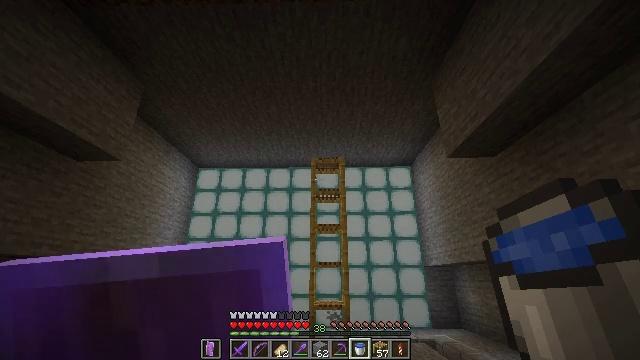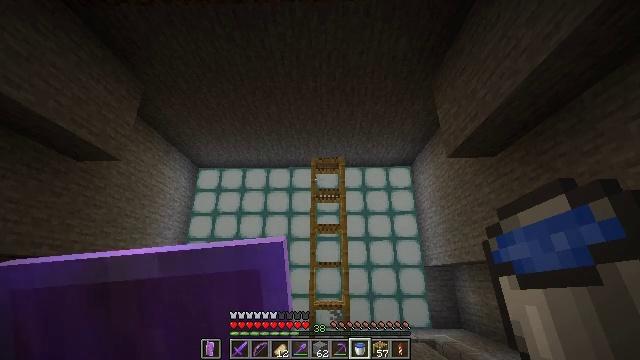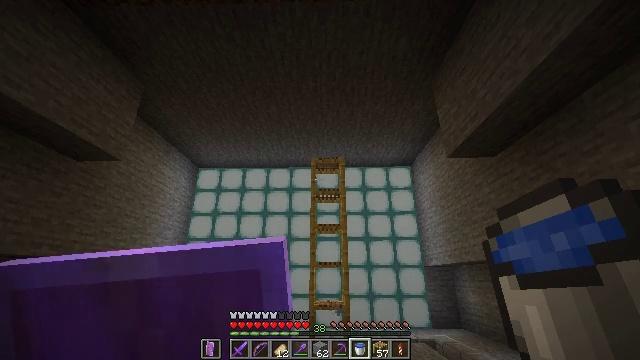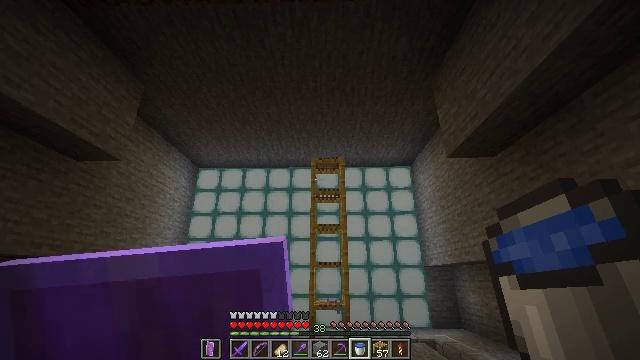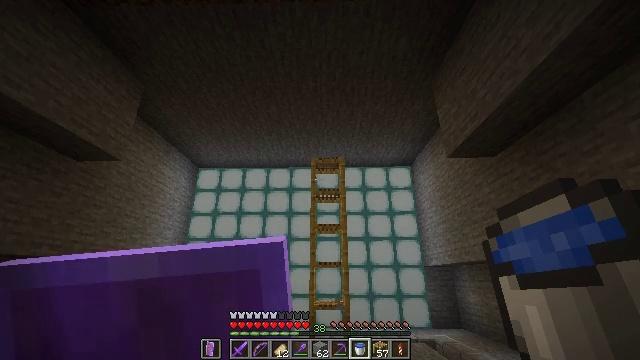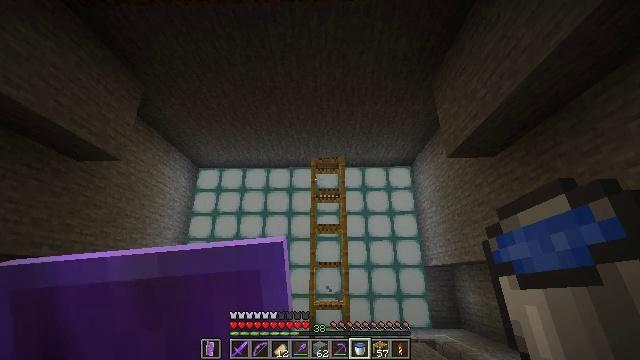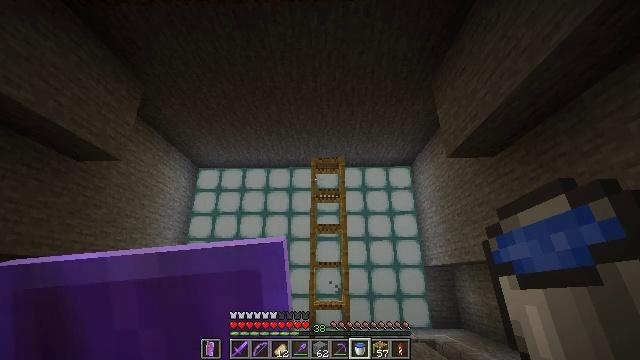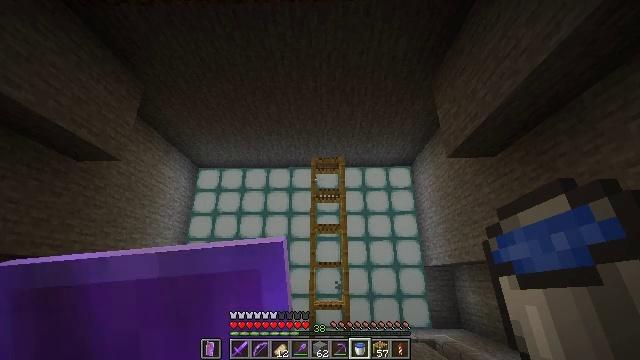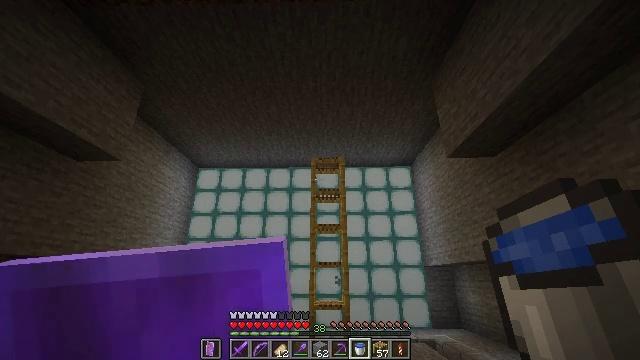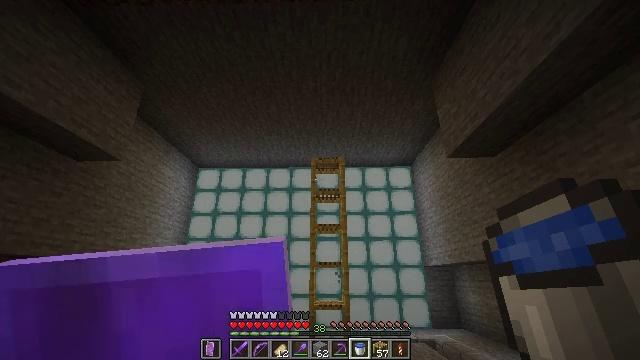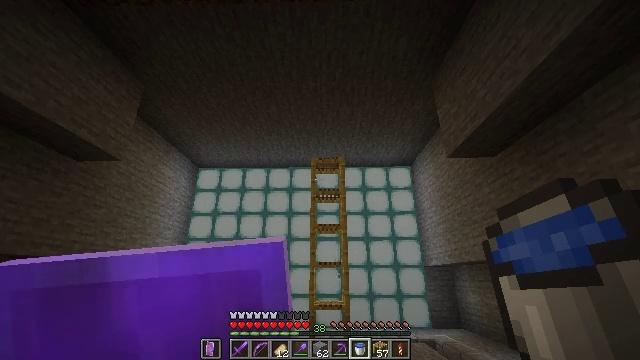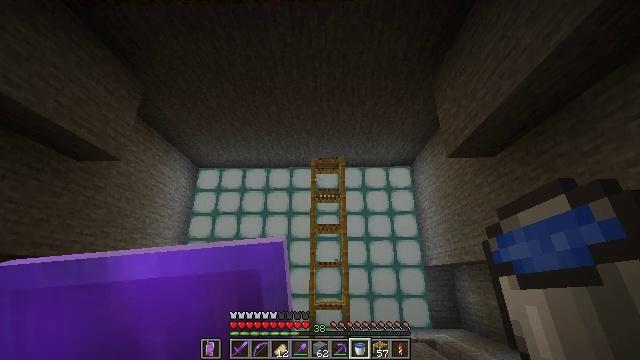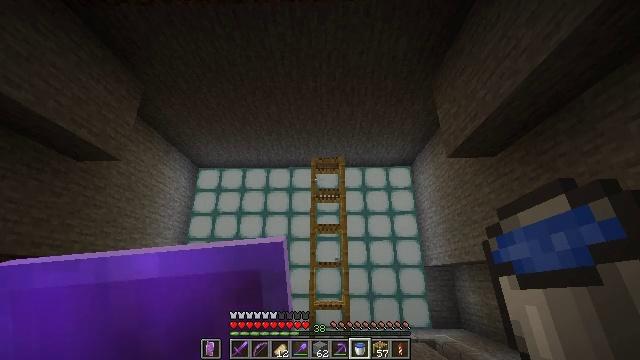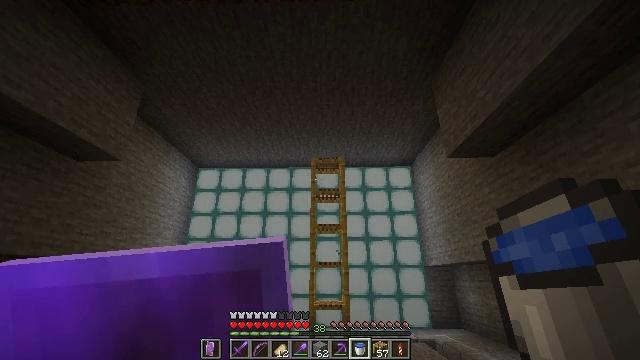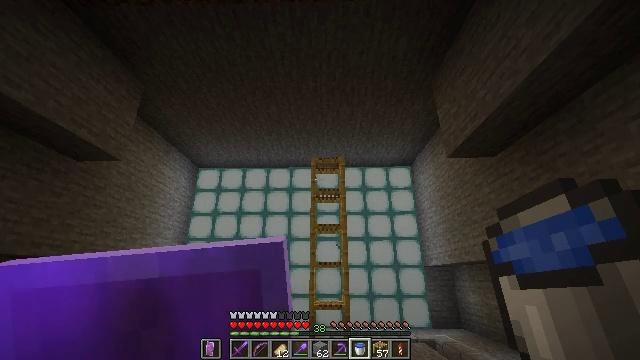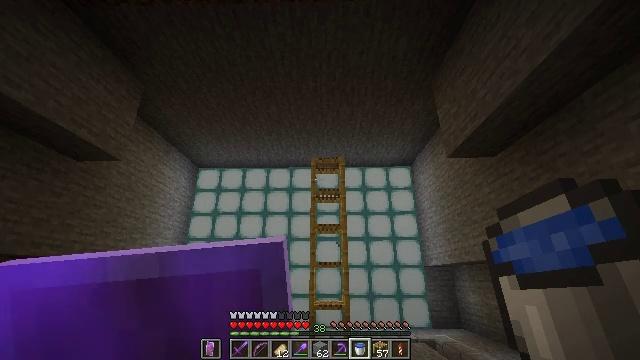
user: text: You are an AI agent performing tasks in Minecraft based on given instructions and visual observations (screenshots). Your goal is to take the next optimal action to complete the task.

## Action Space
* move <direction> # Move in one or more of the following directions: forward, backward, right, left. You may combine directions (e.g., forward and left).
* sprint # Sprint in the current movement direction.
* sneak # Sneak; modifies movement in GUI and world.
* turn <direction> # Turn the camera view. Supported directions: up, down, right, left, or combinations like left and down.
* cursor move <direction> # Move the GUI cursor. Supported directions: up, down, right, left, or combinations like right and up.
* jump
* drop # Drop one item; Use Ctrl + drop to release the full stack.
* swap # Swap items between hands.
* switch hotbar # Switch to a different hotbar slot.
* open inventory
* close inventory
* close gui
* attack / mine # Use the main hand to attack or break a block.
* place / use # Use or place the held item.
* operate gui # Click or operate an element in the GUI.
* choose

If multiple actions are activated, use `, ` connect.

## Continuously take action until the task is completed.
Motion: motion action
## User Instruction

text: Mine the stone stairs.
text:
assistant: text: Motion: no_op
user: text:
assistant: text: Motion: no_op
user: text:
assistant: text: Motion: no_op
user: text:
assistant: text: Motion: no_op
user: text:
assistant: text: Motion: no_op
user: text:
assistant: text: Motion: no_op
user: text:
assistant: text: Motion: no_op
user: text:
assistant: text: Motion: no_op
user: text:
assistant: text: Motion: no_op
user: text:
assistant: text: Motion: no_op
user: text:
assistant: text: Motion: no_op
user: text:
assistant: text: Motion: no_op
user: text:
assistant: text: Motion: no_op
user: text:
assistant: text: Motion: no_op
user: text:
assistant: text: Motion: no_op
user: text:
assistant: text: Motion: no_op
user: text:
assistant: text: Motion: no_op
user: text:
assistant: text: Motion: no_op
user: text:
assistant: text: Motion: no_op
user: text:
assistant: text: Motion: no_op
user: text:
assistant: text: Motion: no_op
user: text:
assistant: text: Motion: no_op
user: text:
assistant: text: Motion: no_op
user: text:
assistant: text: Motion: no_op
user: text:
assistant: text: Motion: no_op
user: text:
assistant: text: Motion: no_op
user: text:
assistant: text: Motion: no_op
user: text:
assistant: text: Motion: no_op
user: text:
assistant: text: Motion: no_op
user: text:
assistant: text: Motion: no_op